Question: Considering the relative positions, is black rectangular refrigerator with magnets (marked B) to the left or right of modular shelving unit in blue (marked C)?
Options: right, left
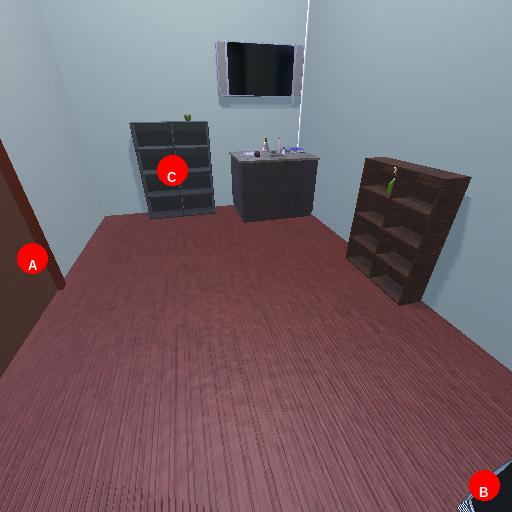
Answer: right